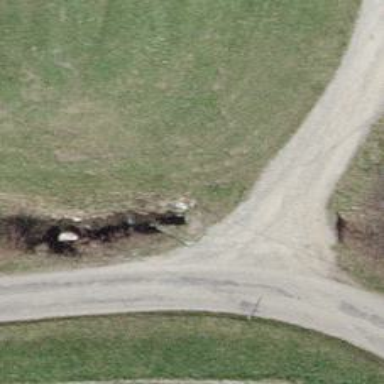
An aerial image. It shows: Culvert tunnel.